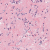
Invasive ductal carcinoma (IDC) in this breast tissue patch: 0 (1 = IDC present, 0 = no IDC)